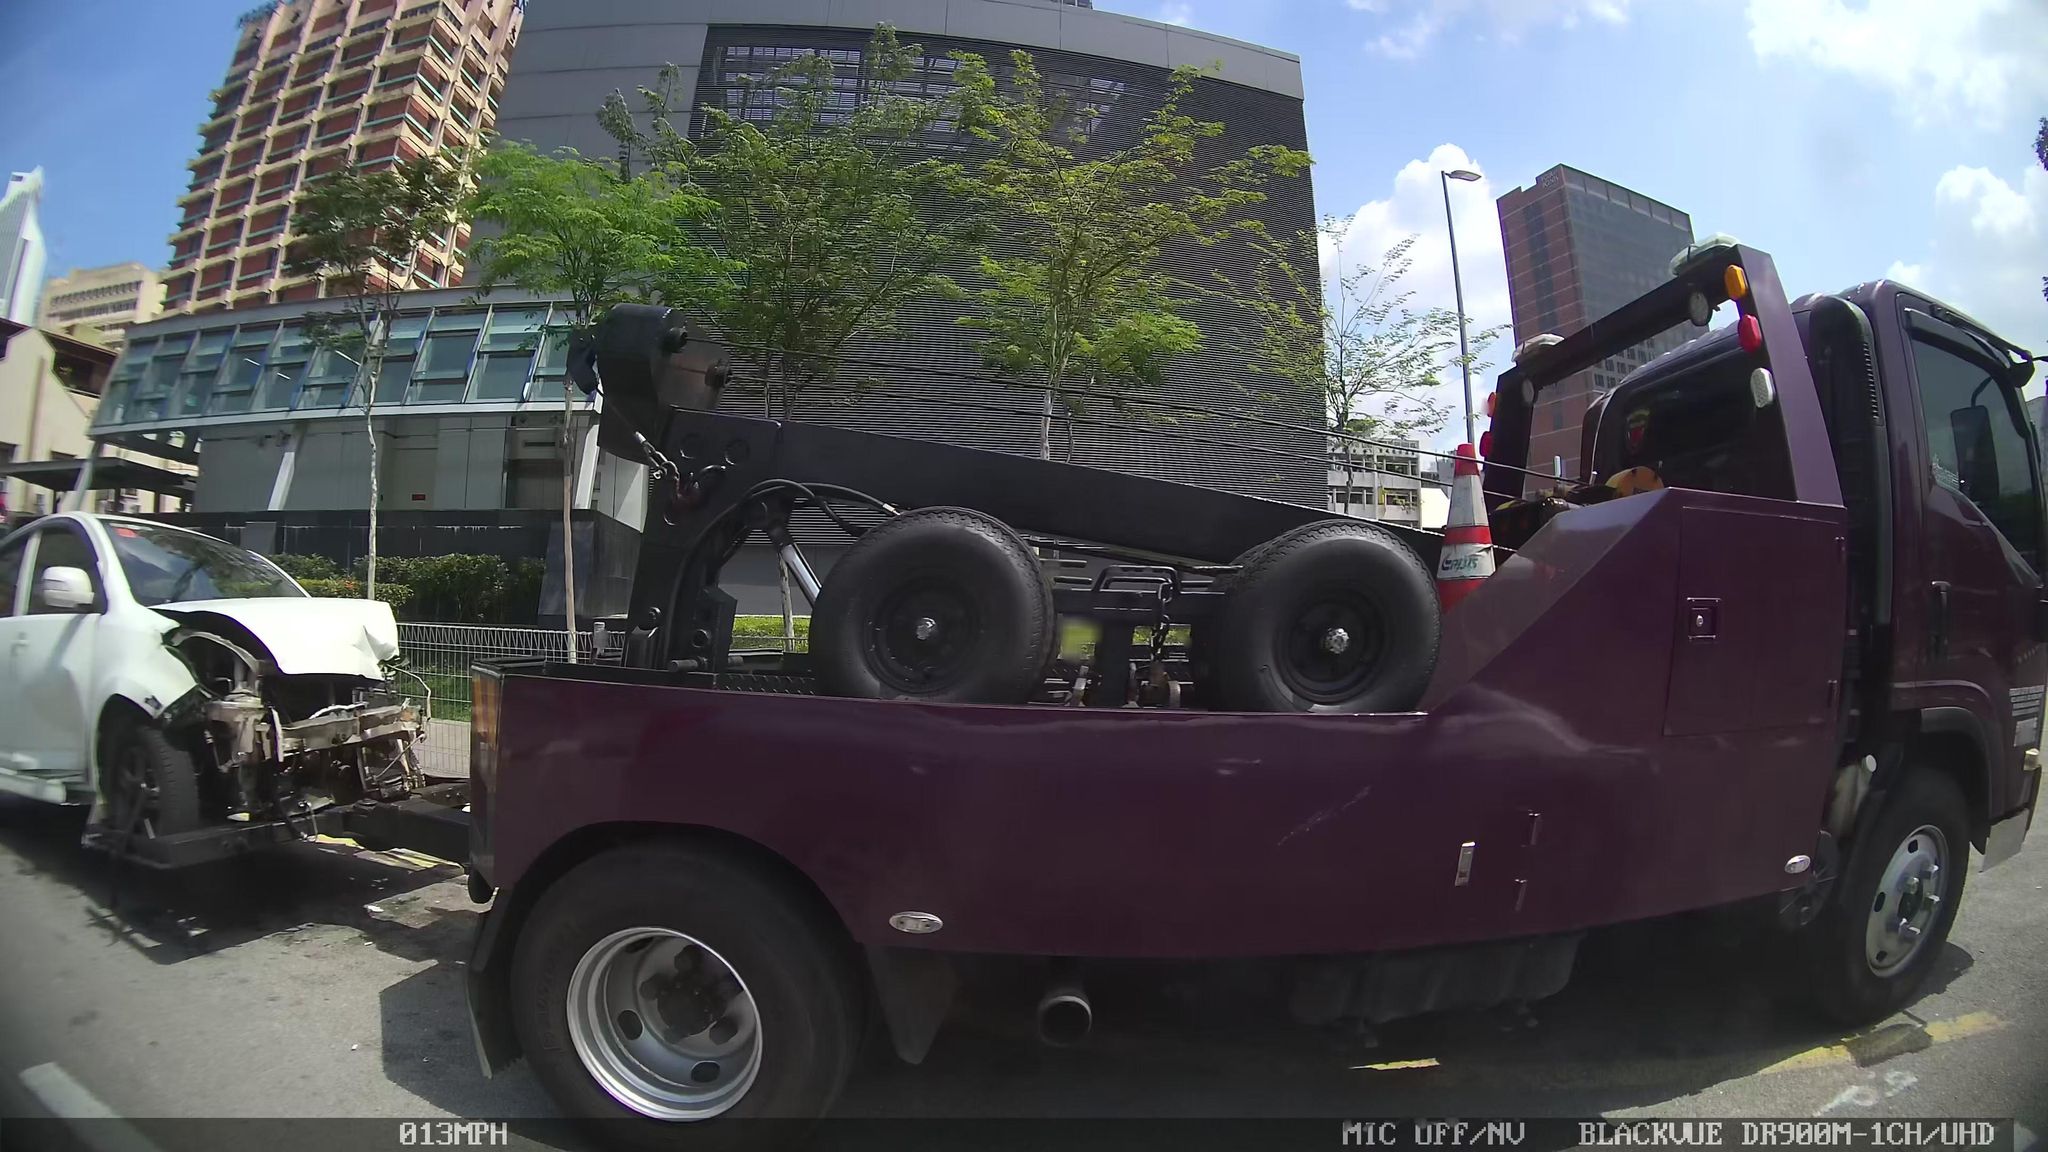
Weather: clear
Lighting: day
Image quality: good
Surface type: driving surface
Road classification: footway, corridor
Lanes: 2, 3
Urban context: urban centre
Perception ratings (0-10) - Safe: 6.52, Lively: 3.83, Beautiful: 4.92, Boring: 6.78, Depressing: 3.53, Wealthy: 5.52